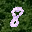
Label: 8